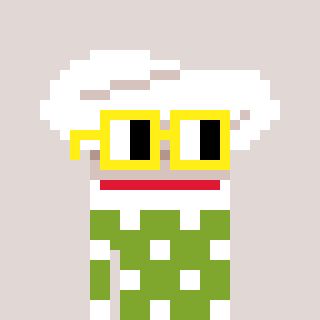
a pixel art character with square yellow glasses, a chef hat-shaped head and a slimegreen-colored body on a warm background